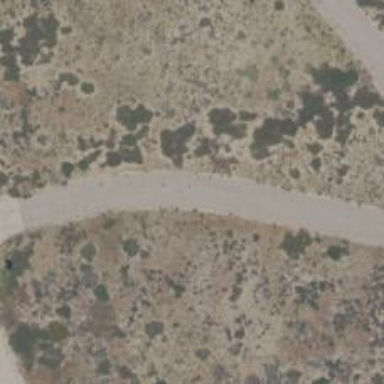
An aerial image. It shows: Track road.